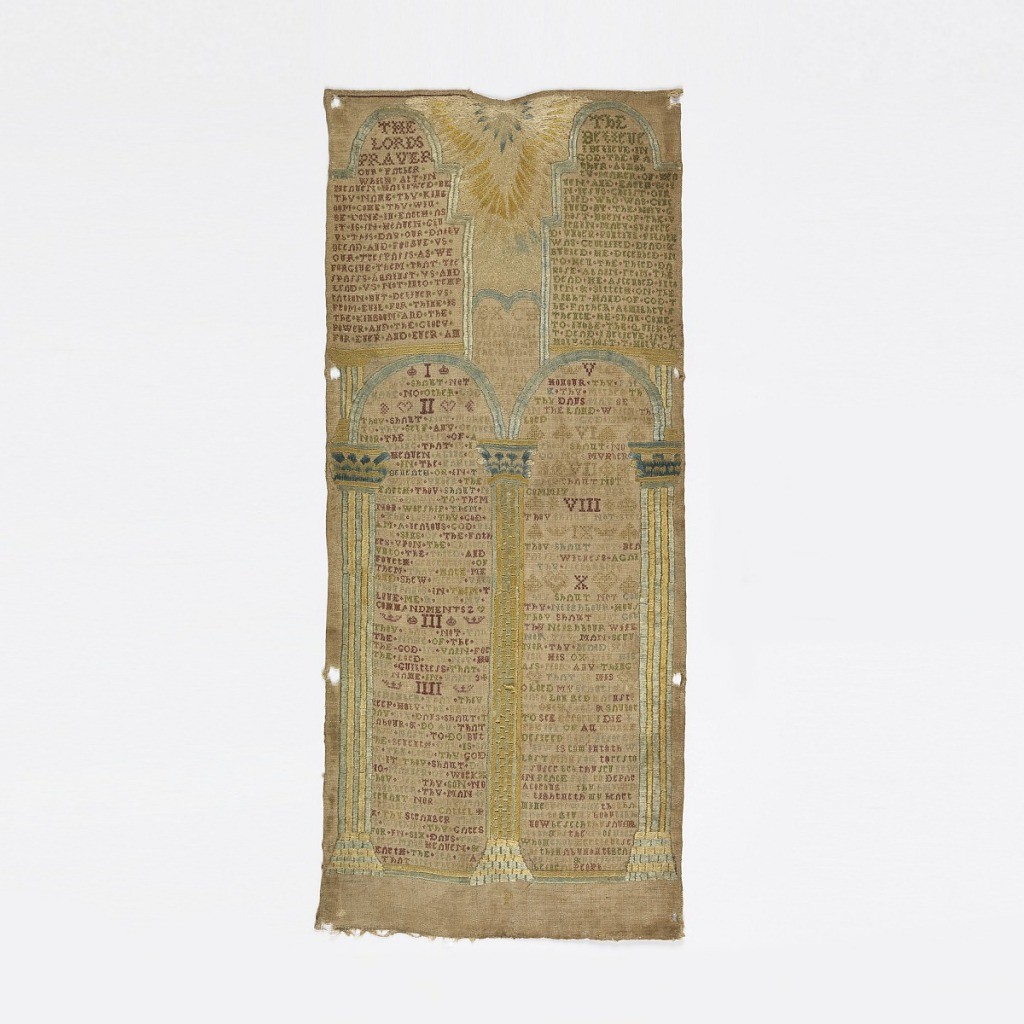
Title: Sampler
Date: late 18th century
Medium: silk embroidery, linen foundation Technique: cross, counted satin, and eyelet stitches on plain weave
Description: The Lord's Prayer, The Apostle's Creed, the Ten Commandments and other religious verses set in compartments formed by columns and arches with a Sun at the top.